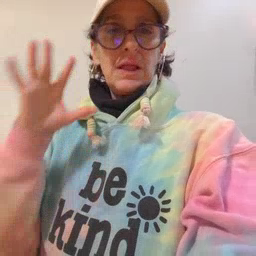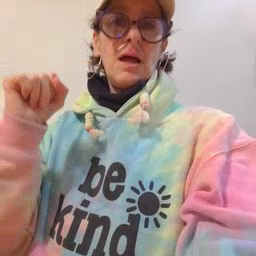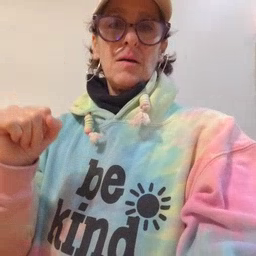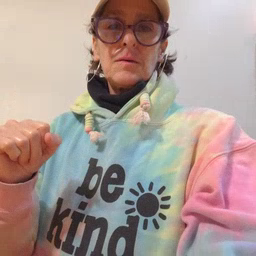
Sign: loud